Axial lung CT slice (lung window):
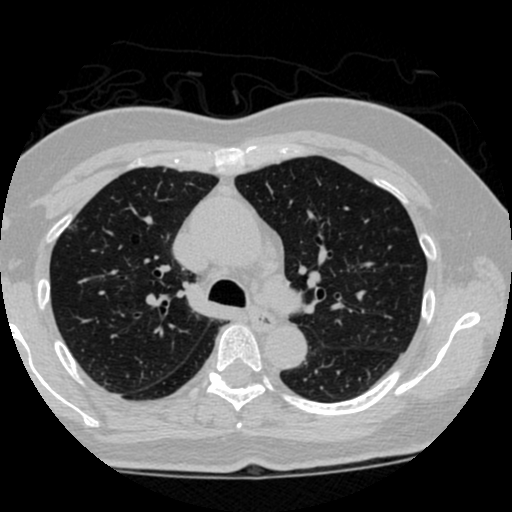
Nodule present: no